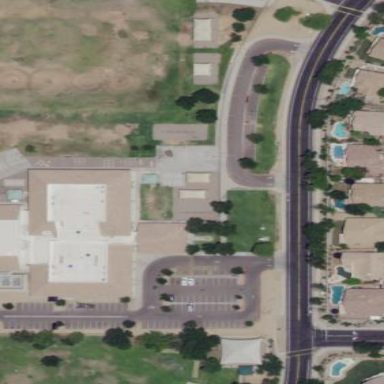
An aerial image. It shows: School.